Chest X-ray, PA view. Patient: 52 years old, sex M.
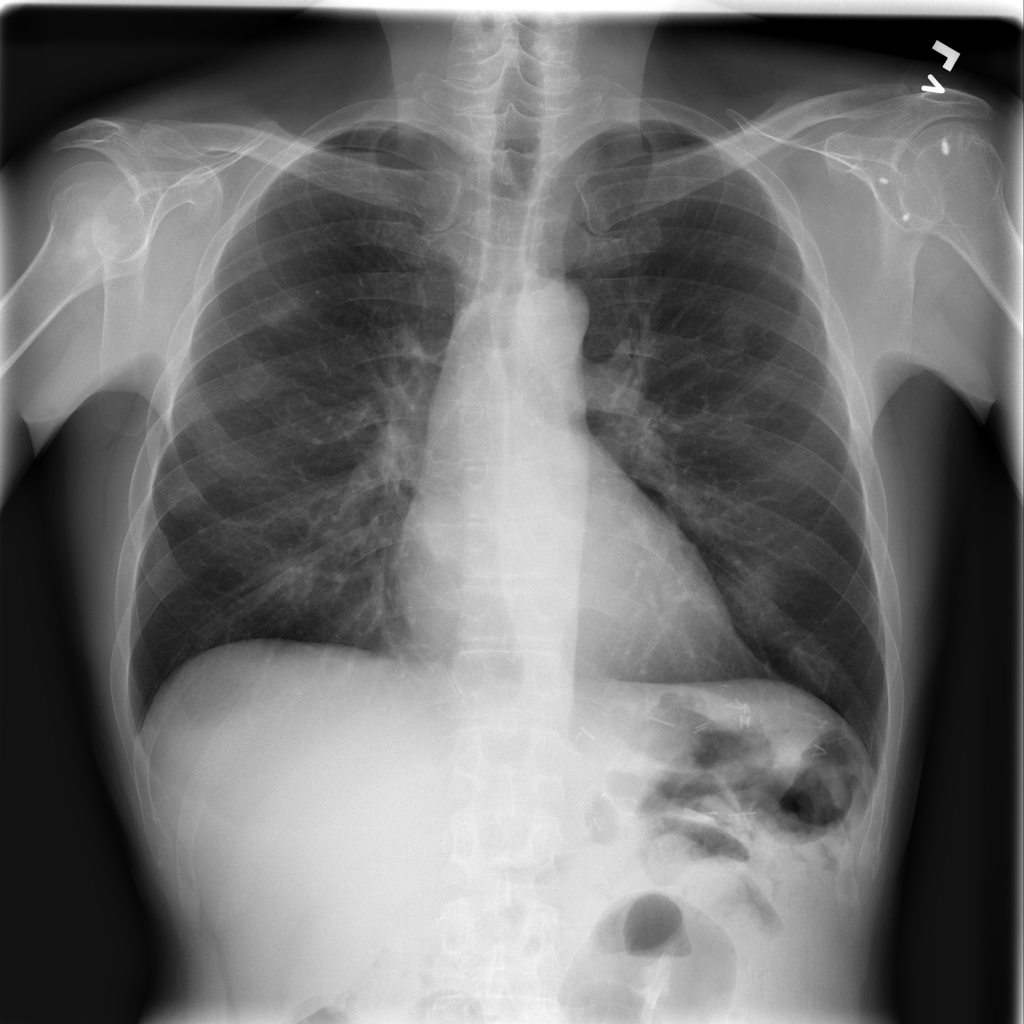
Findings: No Finding